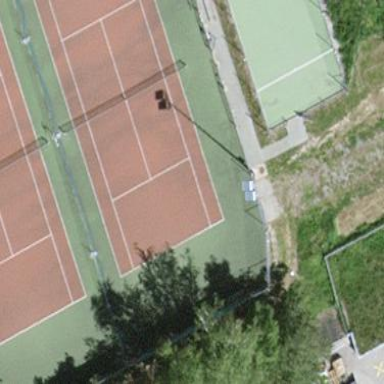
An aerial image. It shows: Tennis court on the leisure land pitch.